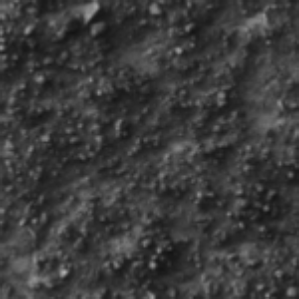
Label: frost